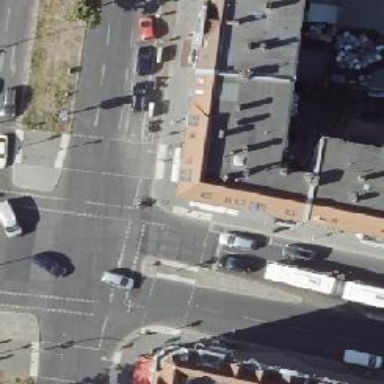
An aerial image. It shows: Road with traffic signals.